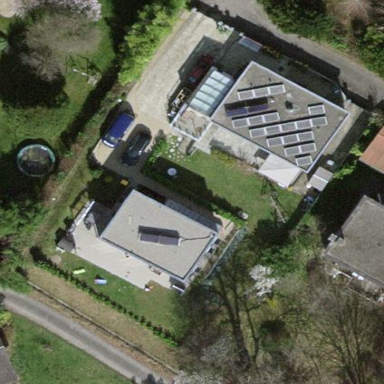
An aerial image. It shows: Garden enclosed by fence.